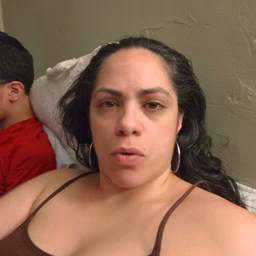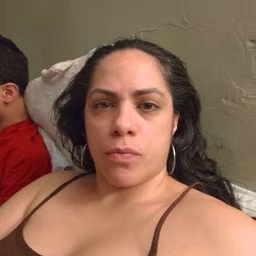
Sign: sad